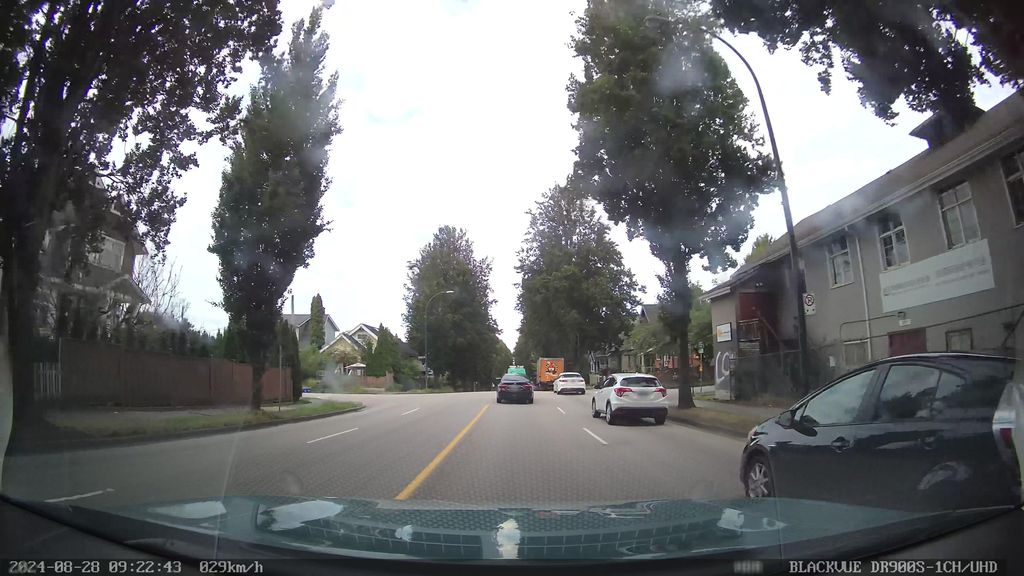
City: vancouver